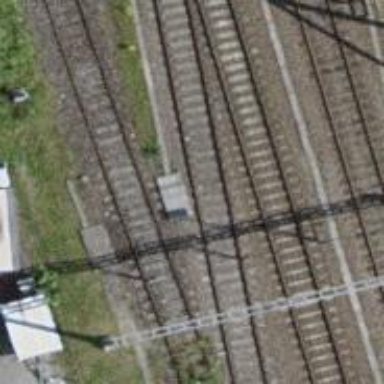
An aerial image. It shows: Abandoned railway siding.